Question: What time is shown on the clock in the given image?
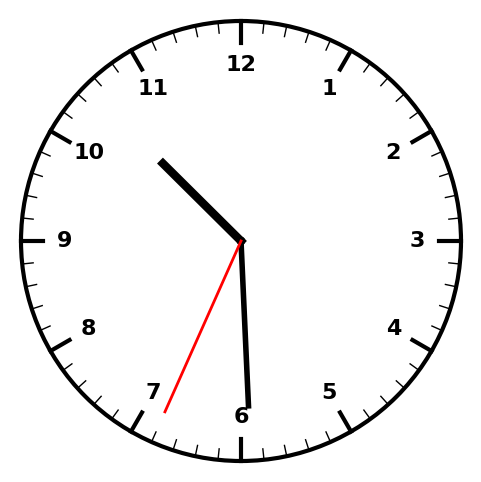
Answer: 10:29:34